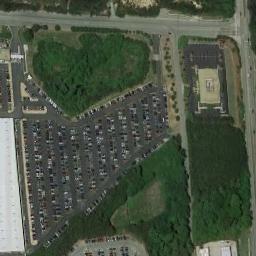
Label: parking_lot